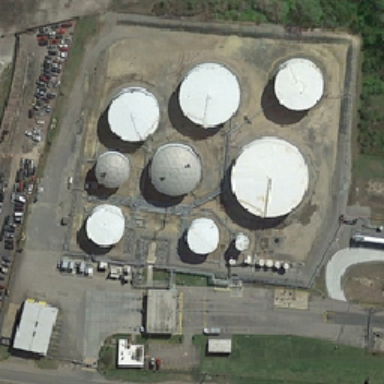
It 's a factory the park is near the factory .